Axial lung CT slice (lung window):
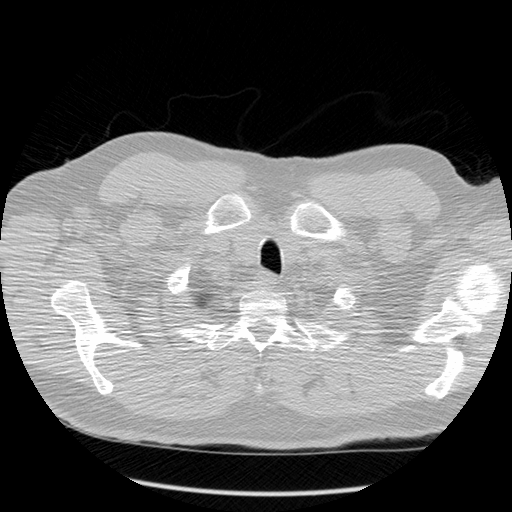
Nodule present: no